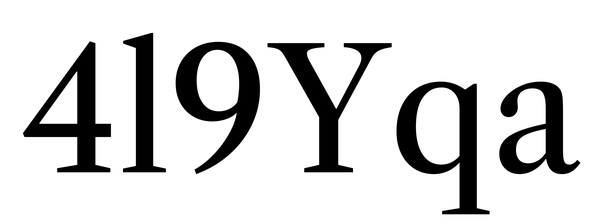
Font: LibreCaslonText_Regular